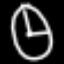
Label: clock